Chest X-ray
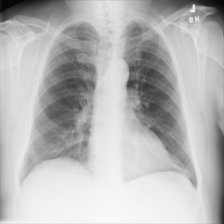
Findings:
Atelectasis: negative
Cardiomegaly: negative
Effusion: negative
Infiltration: negative
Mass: negative
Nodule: negative
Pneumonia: negative
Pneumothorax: negative
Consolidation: negative
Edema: negative
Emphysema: negative
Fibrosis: negative
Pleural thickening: negative
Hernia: negative